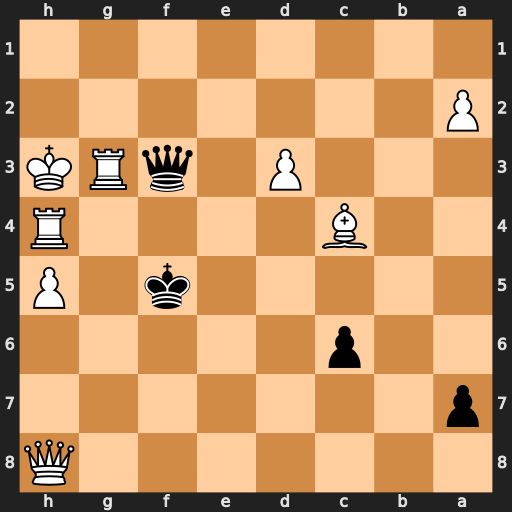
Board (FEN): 7Q/p7/2p5/5k1P/2B4R/3P1qRK/P7/8
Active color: b
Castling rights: -
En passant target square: -
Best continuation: Qh1#